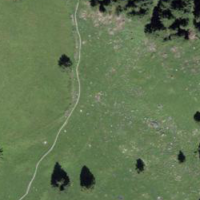
EUNIS habitat code: 23
Species observed at this site:
Marmota marmota
Pimpinella major
Nucifraga caryocatactes